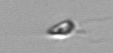
Label: flagellate